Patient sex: F
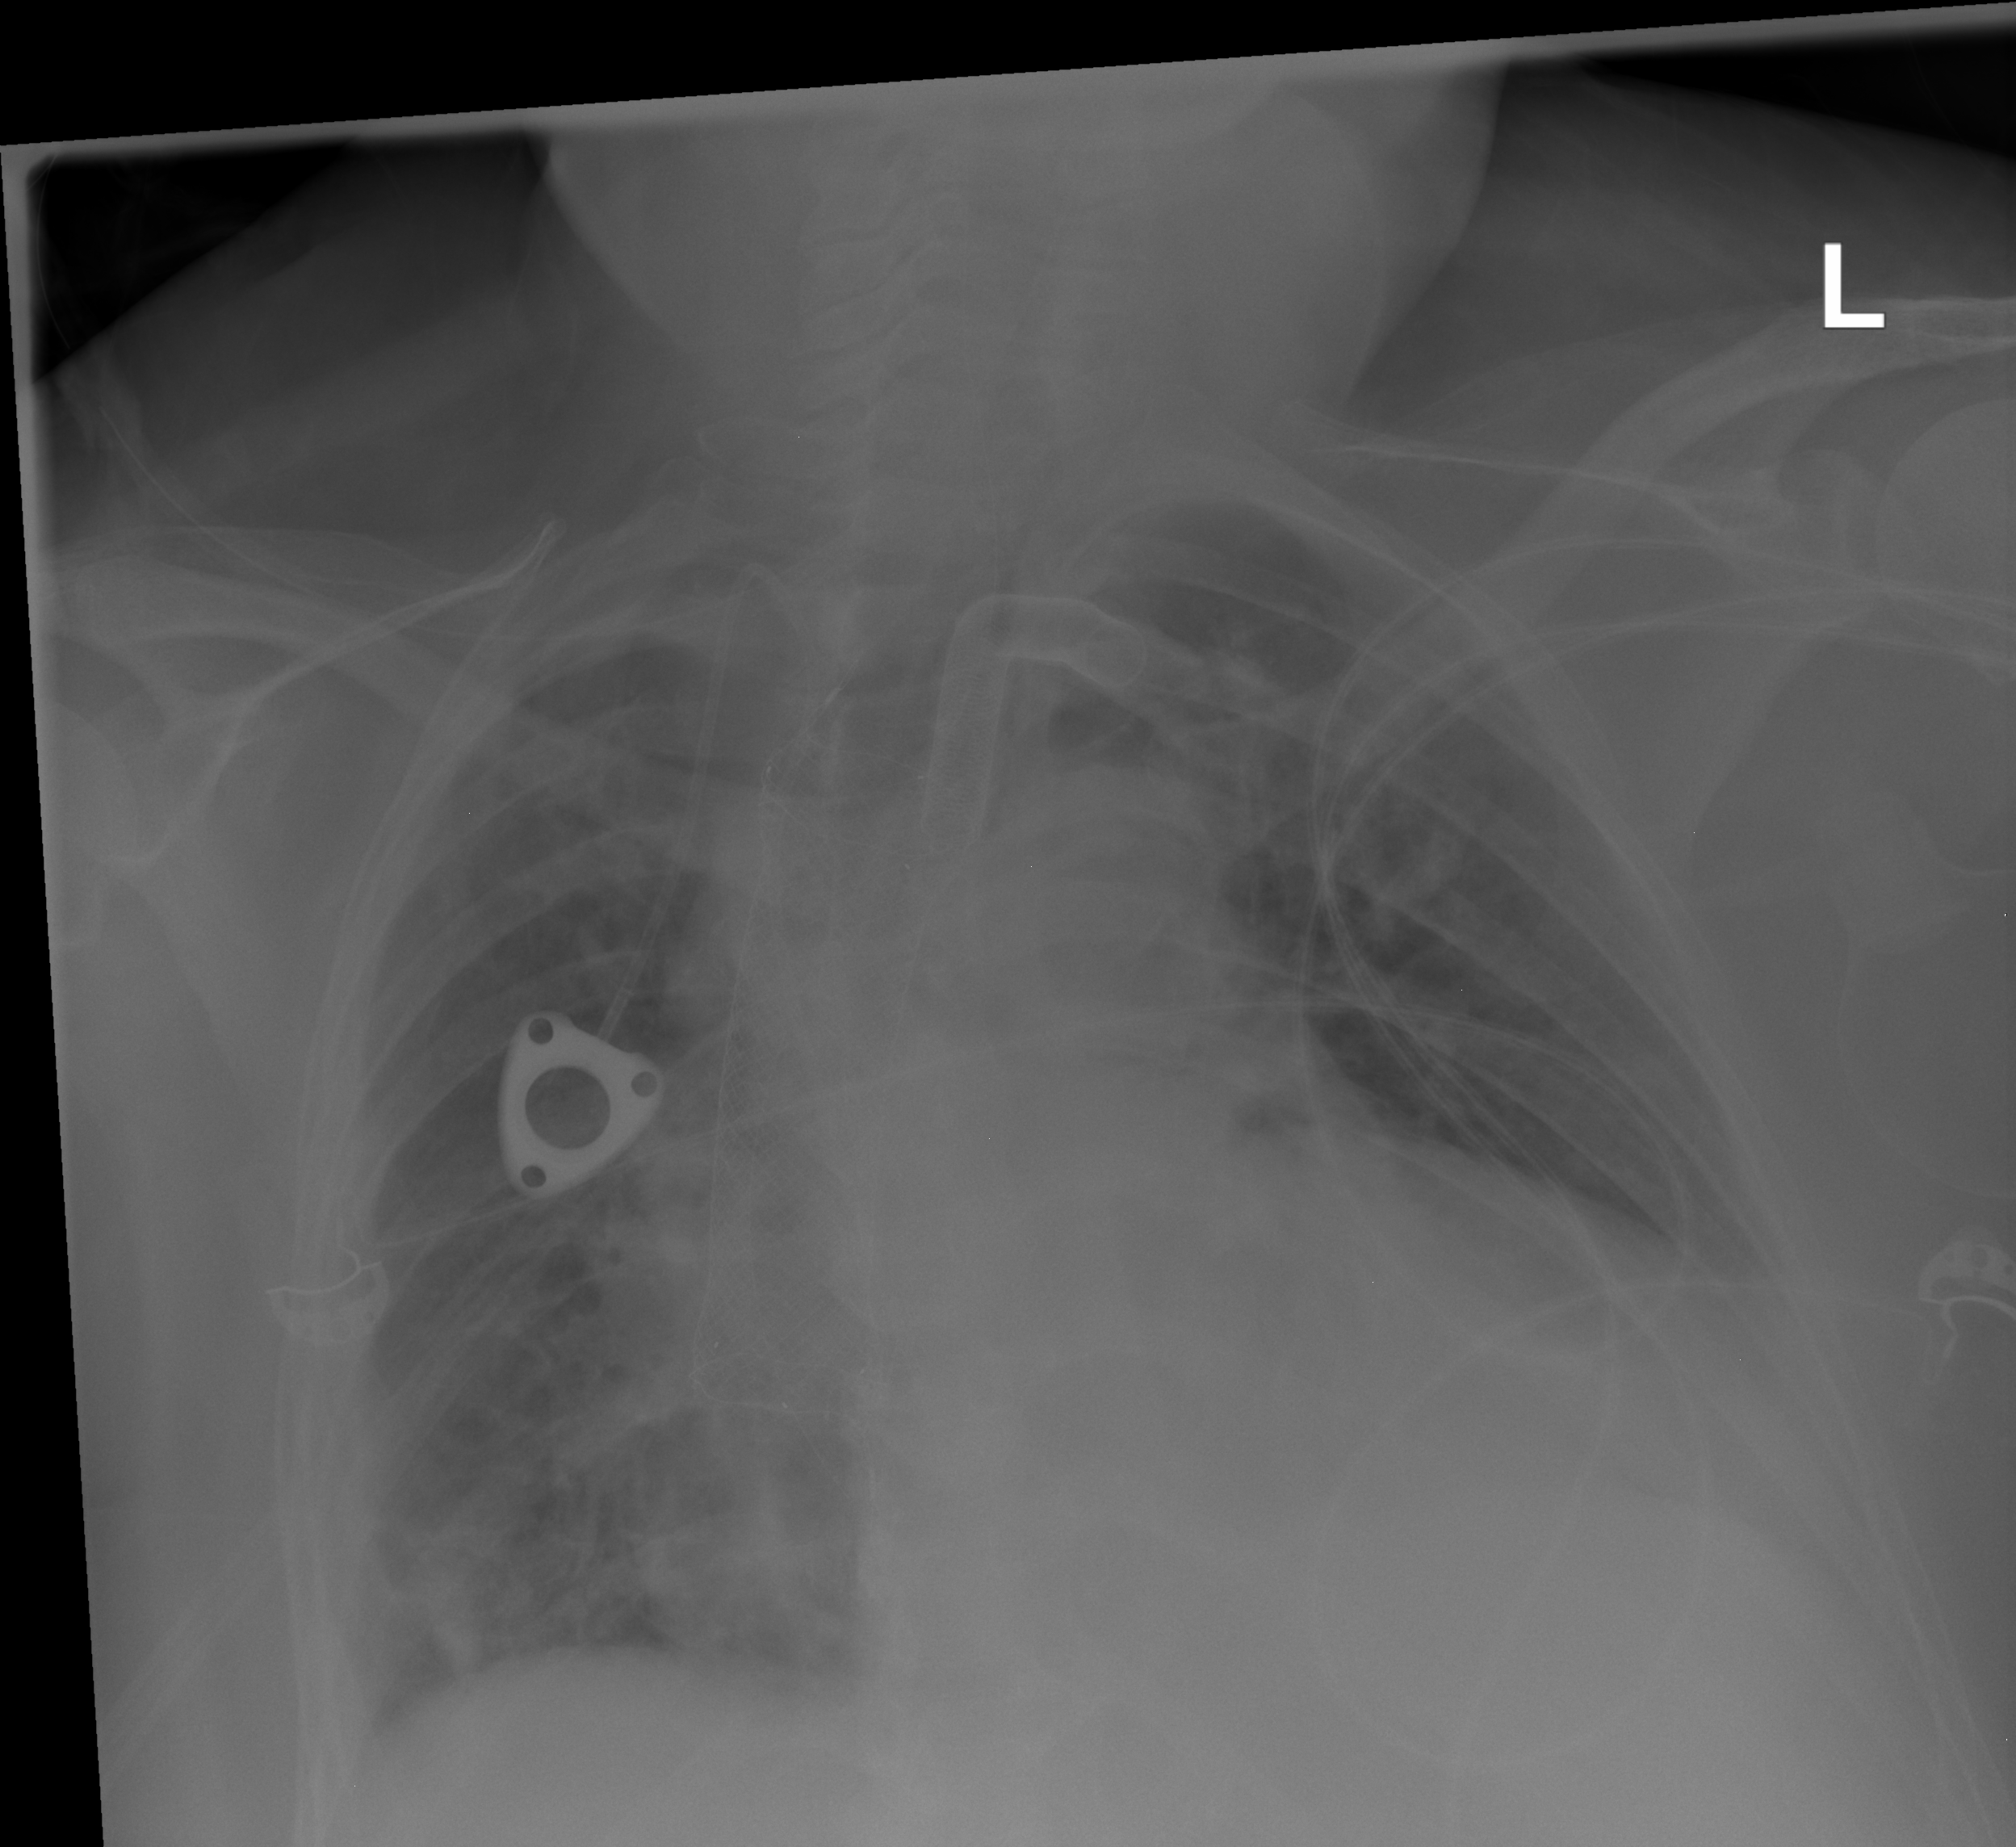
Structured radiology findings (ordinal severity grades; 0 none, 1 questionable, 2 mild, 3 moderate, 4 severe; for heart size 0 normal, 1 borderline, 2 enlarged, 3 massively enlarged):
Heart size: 2
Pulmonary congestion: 2
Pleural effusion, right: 2
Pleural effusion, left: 2
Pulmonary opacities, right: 3
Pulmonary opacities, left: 2
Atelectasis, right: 2
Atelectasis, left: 2